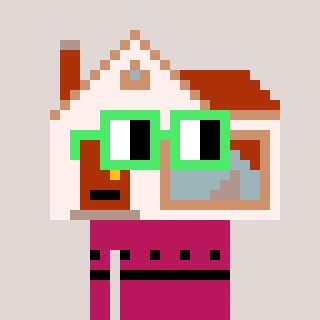
a pixel art character with square light green glasses, a house-shaped head and a darkpink-colored body on a warm background